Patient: sex F, age 89
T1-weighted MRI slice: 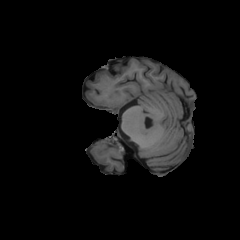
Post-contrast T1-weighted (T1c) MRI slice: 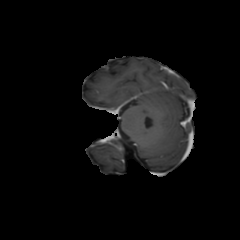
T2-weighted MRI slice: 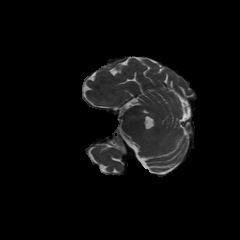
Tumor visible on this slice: no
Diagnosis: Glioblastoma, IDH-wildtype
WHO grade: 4